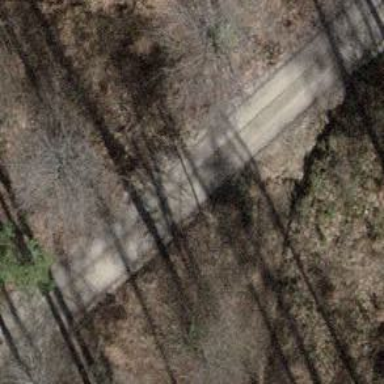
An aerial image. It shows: Track with very rough surface.